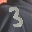
Label: 3